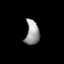
Tissue: lung
Cell type: Epithelial cells
Senescence score: 0.2037
Nuclear area (px): 329
Mean DAPI intensity: 156.082